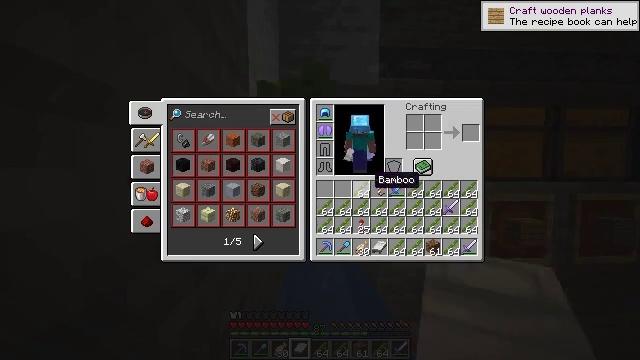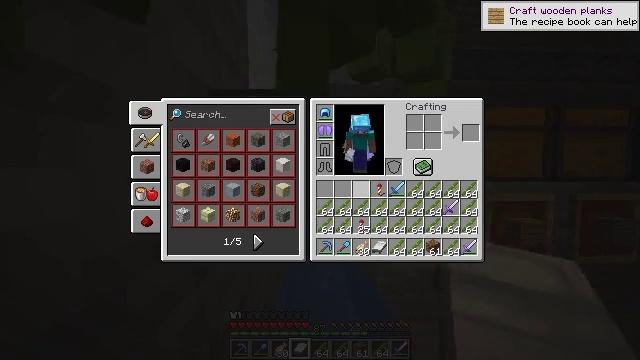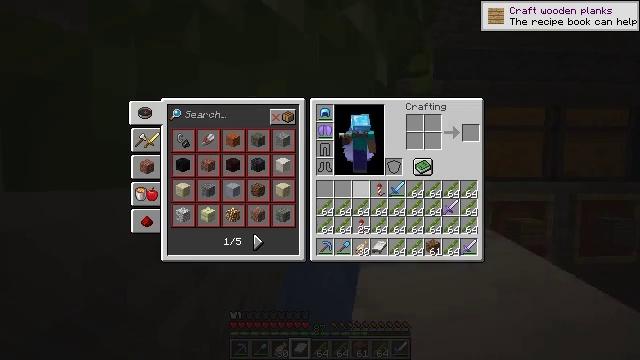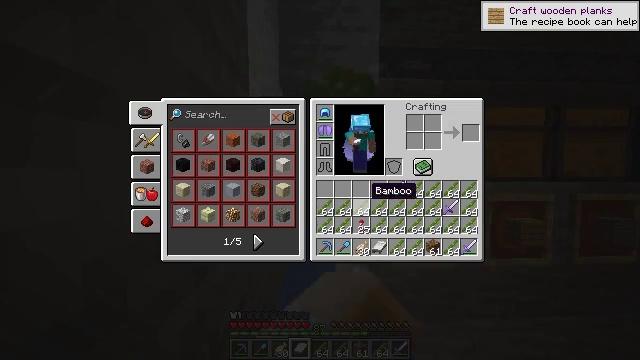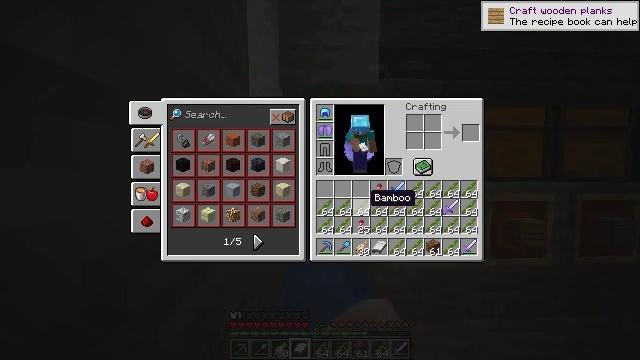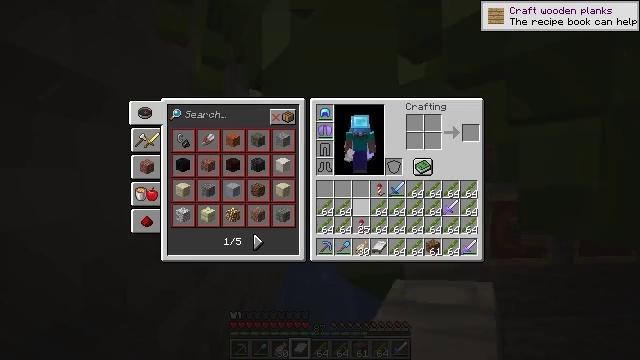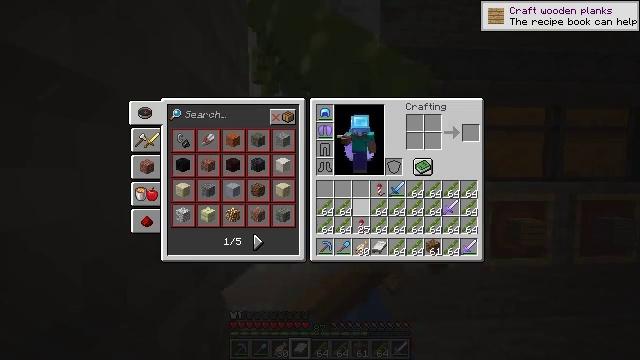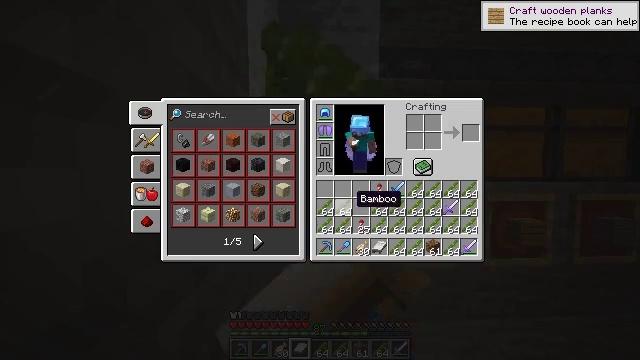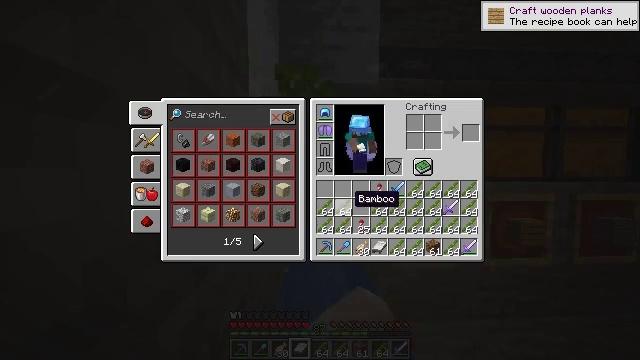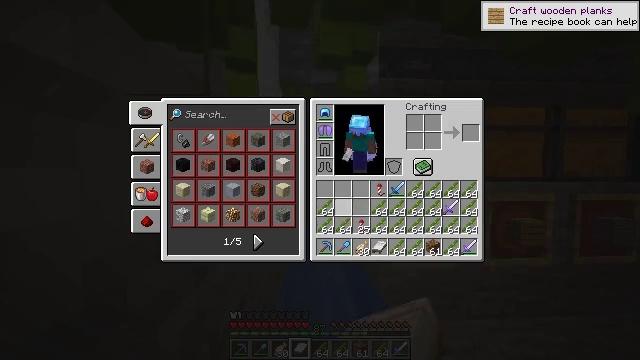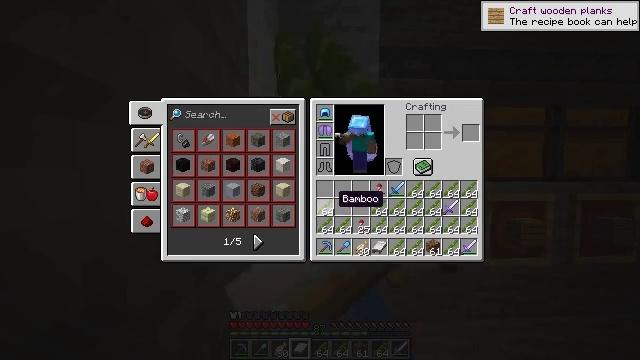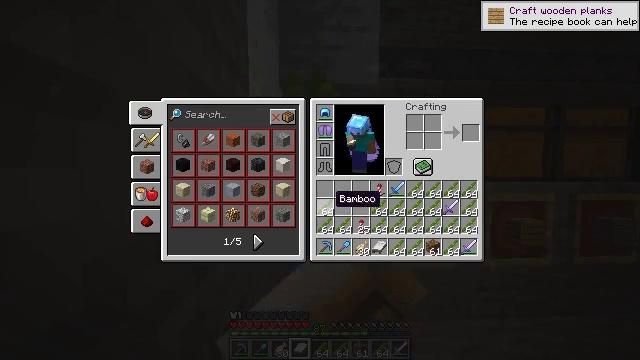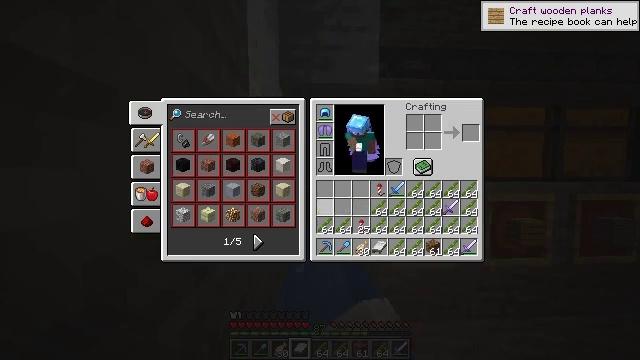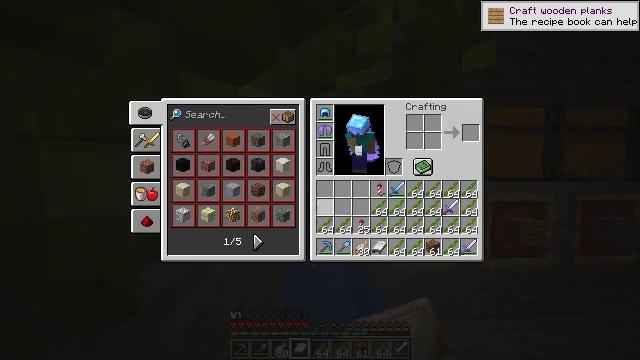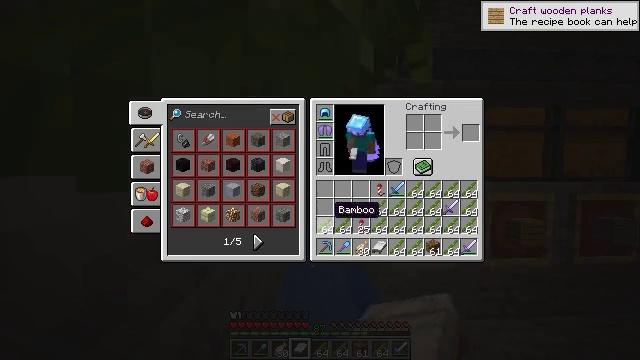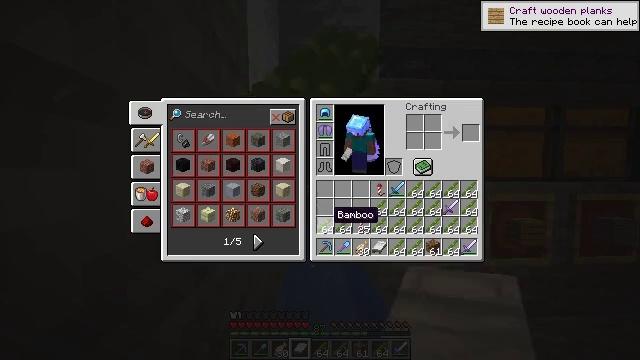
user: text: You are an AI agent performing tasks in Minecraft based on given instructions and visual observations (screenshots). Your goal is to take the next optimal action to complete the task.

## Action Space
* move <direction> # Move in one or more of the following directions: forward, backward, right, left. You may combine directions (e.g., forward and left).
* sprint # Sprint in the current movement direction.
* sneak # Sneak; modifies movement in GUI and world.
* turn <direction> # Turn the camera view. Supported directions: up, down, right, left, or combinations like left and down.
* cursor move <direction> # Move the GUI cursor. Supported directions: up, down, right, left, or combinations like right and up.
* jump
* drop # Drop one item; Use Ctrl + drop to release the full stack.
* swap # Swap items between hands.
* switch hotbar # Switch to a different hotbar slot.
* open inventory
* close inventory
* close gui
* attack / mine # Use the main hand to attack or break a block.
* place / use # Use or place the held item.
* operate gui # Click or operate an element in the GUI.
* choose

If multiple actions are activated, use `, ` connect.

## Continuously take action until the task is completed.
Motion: motion action
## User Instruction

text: Drop a bamboo.
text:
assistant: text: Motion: sprint, drop
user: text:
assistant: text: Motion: sprint, drop
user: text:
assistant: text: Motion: sprint, cursor move down
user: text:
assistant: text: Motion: sprint
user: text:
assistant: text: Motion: sprint, drop
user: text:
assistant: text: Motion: sprint, cursor move left, drop
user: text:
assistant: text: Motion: sprint
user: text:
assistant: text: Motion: sprint
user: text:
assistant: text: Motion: sprint, drop
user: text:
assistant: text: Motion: sprint, cursor move left, drop
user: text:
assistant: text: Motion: sprint
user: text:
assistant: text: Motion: sprint, drop
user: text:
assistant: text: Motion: sprint, drop
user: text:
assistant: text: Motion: sprint, cursor move down, drop
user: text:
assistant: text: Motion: sprint
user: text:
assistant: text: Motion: sprint
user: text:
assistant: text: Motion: sprint, drop
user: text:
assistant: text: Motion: sprint, cursor move right, drop
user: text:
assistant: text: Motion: sprint
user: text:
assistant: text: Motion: sprint, drop
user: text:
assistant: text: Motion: sprint, drop
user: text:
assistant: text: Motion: sprint, cursor move right
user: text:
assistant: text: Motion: sprint, cursor move right and up
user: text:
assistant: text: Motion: sprint, cursor move right
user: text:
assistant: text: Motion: sprint
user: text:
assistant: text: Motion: sprint, drop
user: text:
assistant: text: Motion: sprint, cursor move down, drop
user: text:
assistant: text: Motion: sprint
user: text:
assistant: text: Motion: sprint
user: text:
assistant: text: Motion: sprint, drop